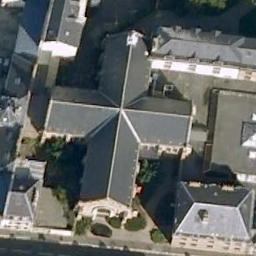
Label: church